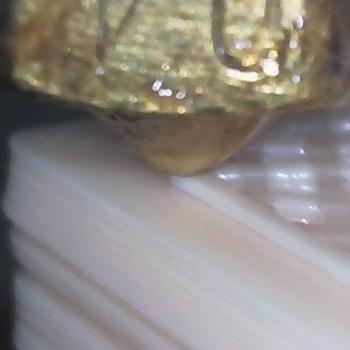
Flow rate: 267%